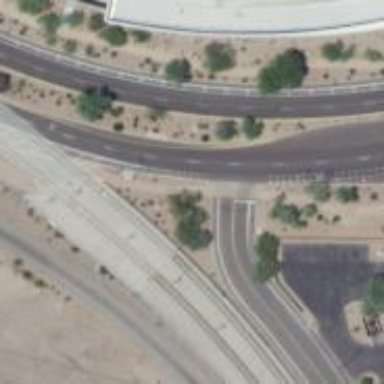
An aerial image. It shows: Solid stop line on the road.